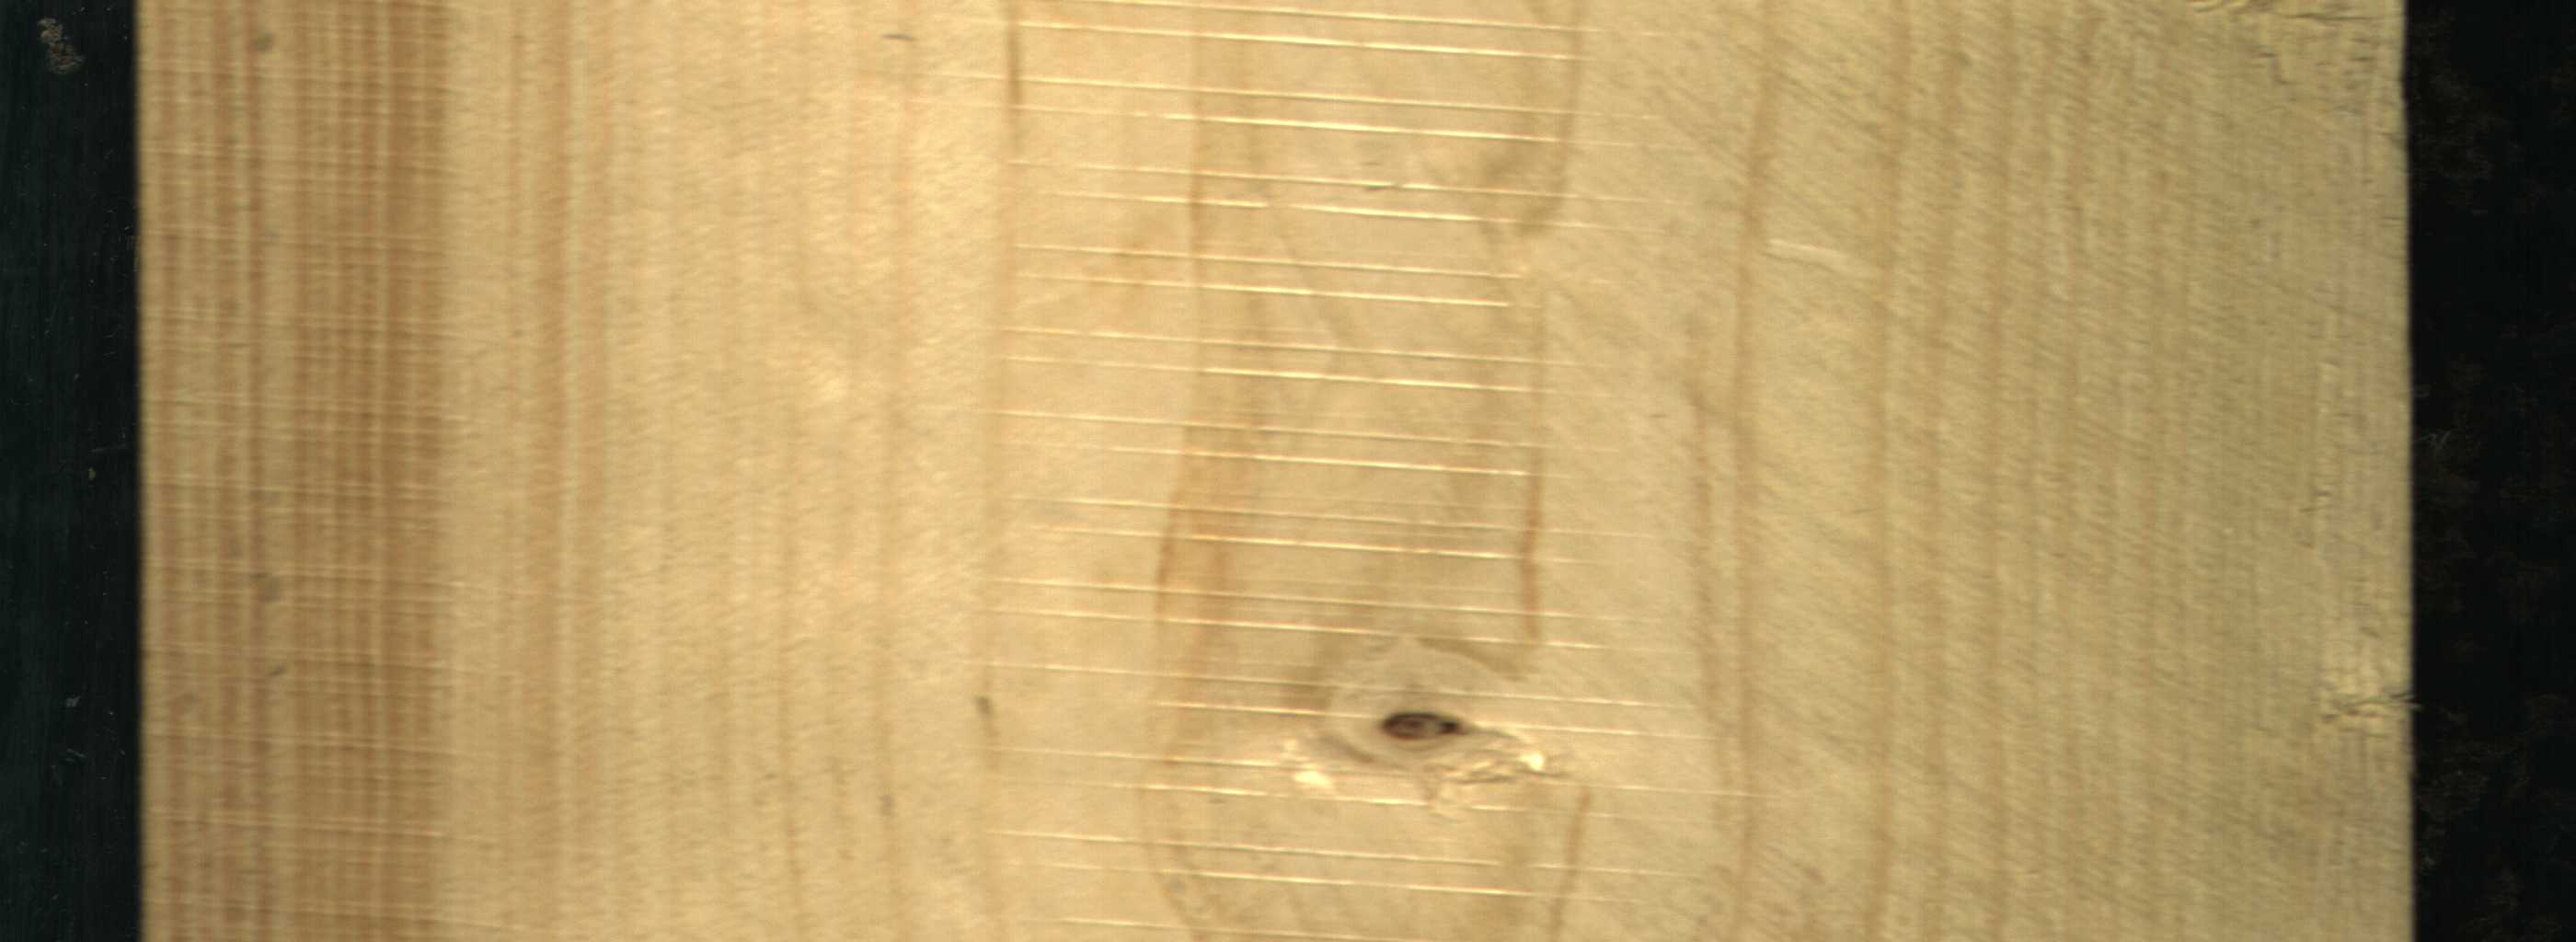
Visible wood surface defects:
Live_Knot